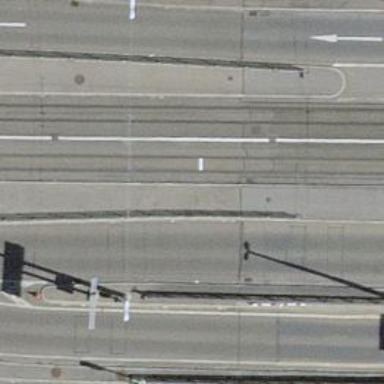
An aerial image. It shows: Tram stop with public transport stop position for trams.